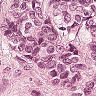
Metastatic tissue present: yes